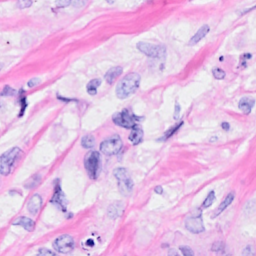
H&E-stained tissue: Breast